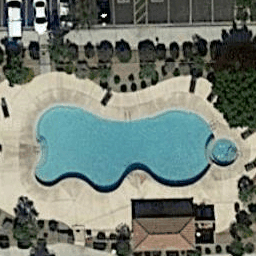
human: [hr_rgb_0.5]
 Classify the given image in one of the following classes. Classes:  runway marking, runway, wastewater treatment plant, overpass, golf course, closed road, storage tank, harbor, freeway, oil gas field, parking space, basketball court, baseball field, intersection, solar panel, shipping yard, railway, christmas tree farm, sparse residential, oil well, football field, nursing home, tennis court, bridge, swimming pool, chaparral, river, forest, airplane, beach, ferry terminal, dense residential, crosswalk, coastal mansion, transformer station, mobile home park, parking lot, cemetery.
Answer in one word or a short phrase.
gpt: swimming pool